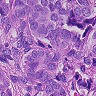
Metastatic tissue present: yes